Question: I have a data structure as the image below illustrates. I need to figure out the index of the cells to the right or left of the highlighted cell group.

You can see in the code below I am naively looping through ALL cells at every index to determine if there is a cell at the requested index. This works great when I have a few (hundred) cells, but breaks down quickly when I have thousands of cells.
In this particular case the highlighted group is mobile, and can only move to the index before or after the previous/next occupied cell. So groupMinX/maxX is the minimum and maximum x value it can move based on the position of other cells in the row.
'''
private var movingGroup:CellGroup; //selected group
public function getCellAtIndex(index:int):ICell
{
for each(var cell:ICell in cells)
{
if(cell.index==index)
return cell;
}
return null;
}
public function groupMinX(xPos:Number):Number
{
var index:int = xPos/cellSize;
var cellsOnLeft:Array = getAllCellsOnLeft(index-1);
if(cellsOnLeft.length > 0)
return cellsOnLeft[cellsOnLeft.length-1].x + cellSize;
return 0;
}
public function groupMaxX(xPos:Number):Number
{
var index:int = xPos/cellSize;
var cellsOnRight:Array = getAllCellsOnRight(index);
if(cellsOnRight.length > 0)
return cellsOnRight[0].x;
return (maxIndex)*cellSize;
}
private function getAllCellsOnLeft(ofIndex:int):Array
{
var index:int = 1;
var cells:Array = [];
while( ofIndex >= 0 )
{
var cell:ICell = getCellAtIndex(ofIndex);
if(cell && !movingGroup.containsCell(cell))
cells.unshift( cell );
ofIndex--;
}
return cells;
}
private function getAllCellsOnRight(ofIndex:int):Array
{
var index:int = 1;
var cells:Array = [];
while( index <= maxIndex )
{
var cell:ICell = getCellAtIndex( ofIndex + index );
if(cell && !movingGroup.containsCell(cell))
cells.push( cell );
index++;
}
return cells;
}
'''
What I am looking for is an efficient method for scanning/tracking the cells. The array I am looping through doesn't actually contain the blank cells, but it has the cells with the index property.
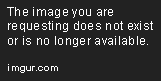
Answer: Whoops in my tweet I added the wrong link. Use a linked list. Have your 'Cell' class implement a Linked List Node interface. No need to loop or use conditionals.
<URL>